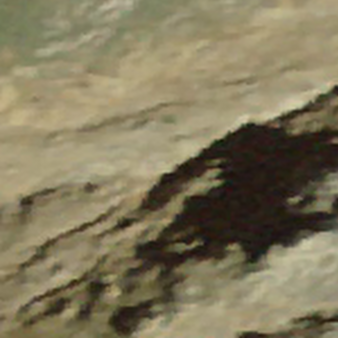
Label: other